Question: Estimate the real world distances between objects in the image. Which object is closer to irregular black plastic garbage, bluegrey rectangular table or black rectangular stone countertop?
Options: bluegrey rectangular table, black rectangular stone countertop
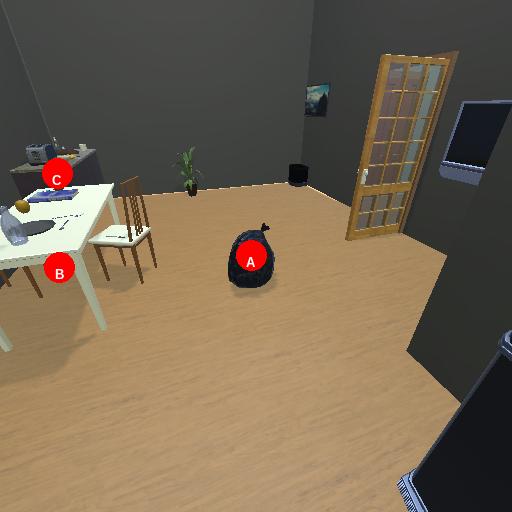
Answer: bluegrey rectangular table